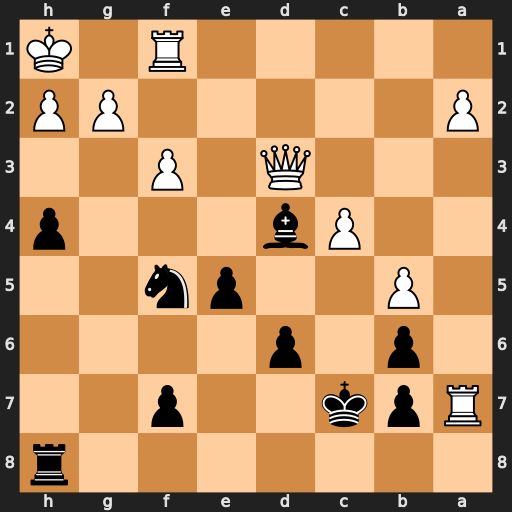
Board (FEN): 7r/Rpk2p2/1p1p4/1P2pn2/2Pb3p/3Q1P2/P5PP/5R1K
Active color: b
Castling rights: -
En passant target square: -
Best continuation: Ng3+ hxg3 hxg3+ Qh7 Rxh7#